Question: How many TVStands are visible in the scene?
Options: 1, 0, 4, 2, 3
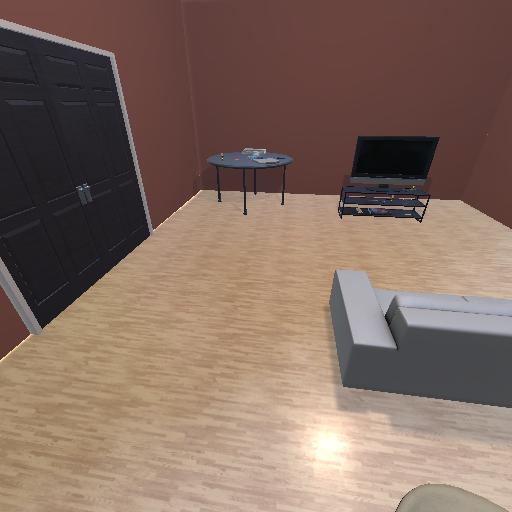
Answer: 1